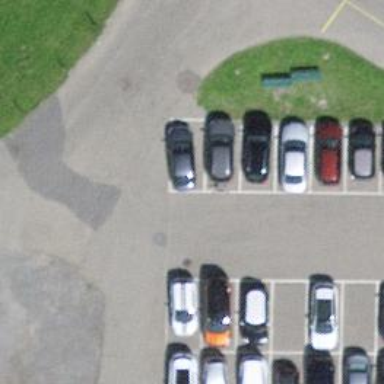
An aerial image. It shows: Asphalt parking aisle along service road.